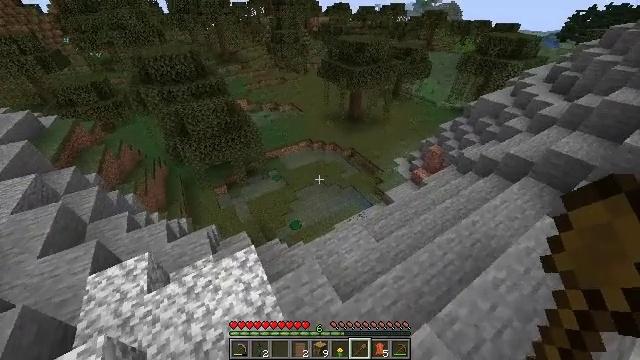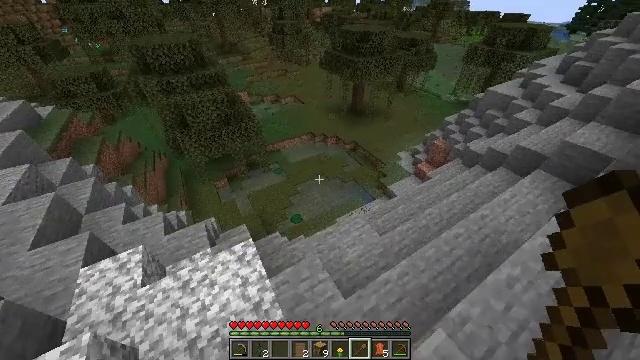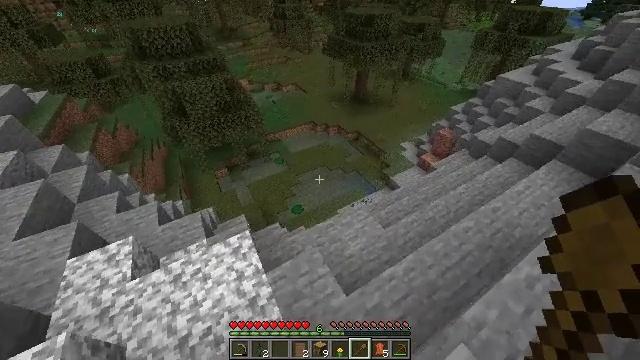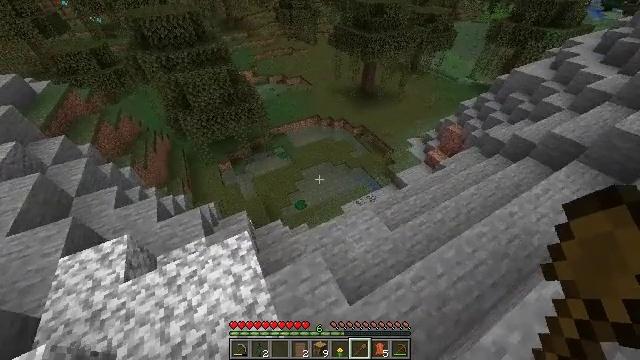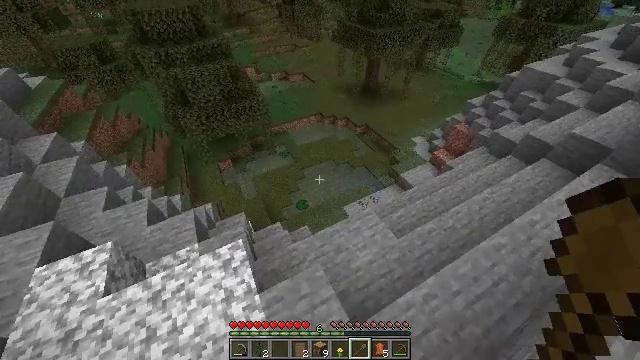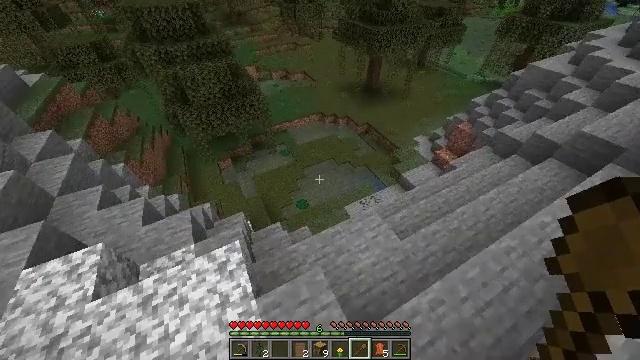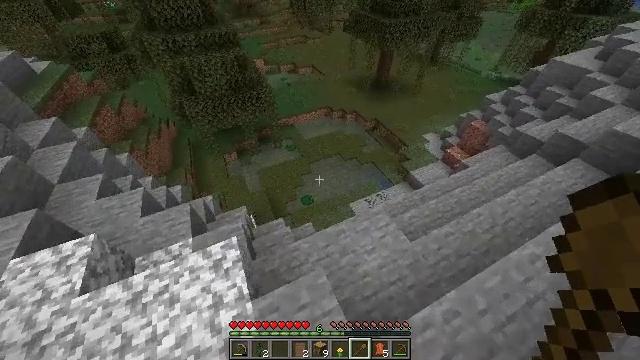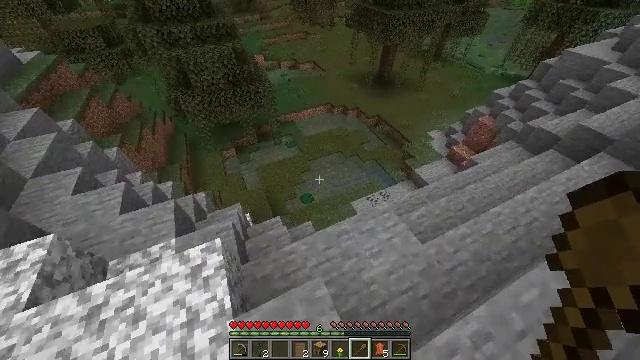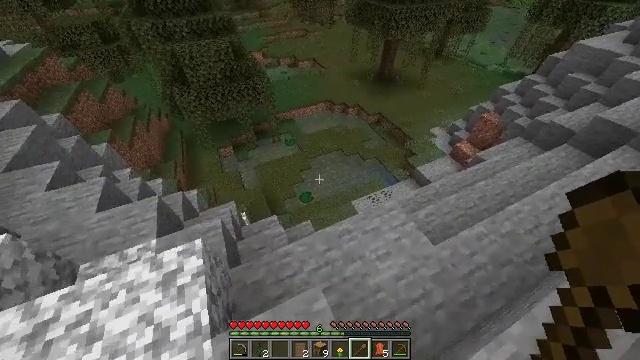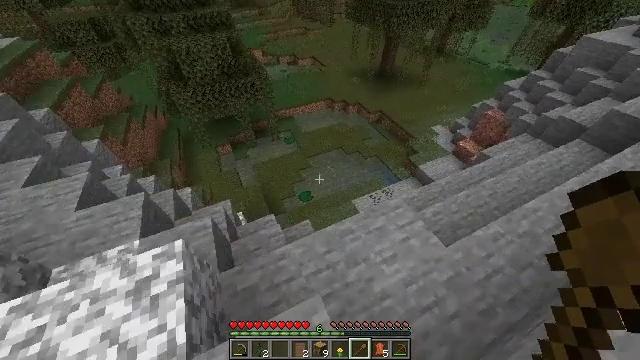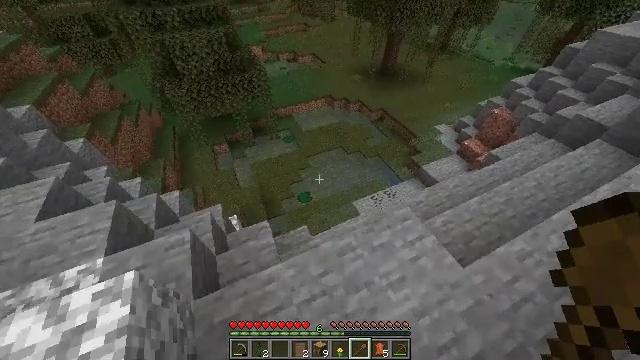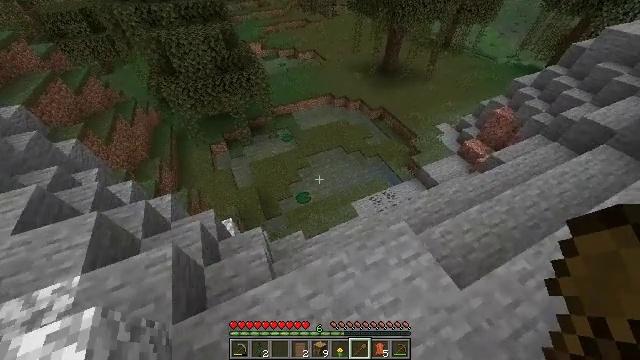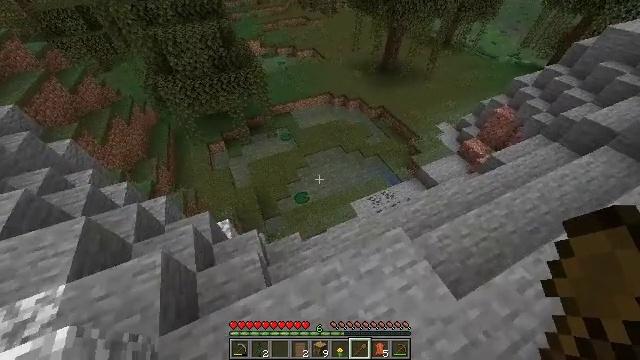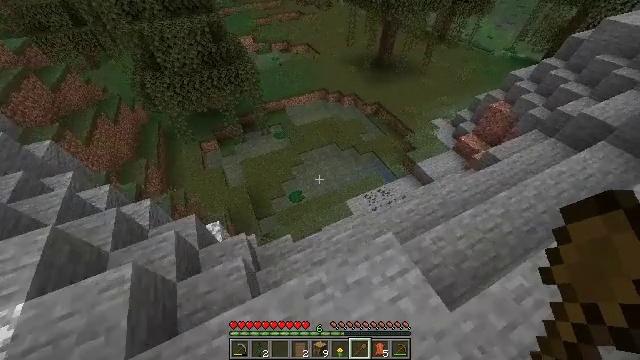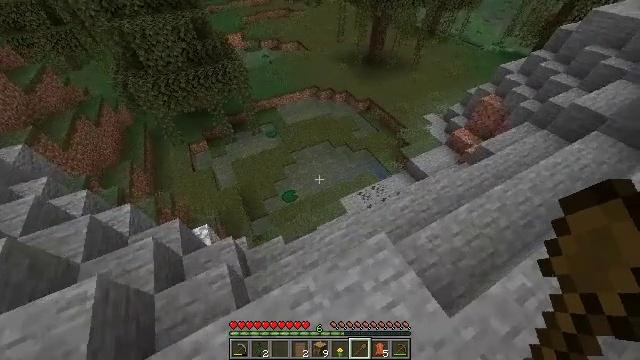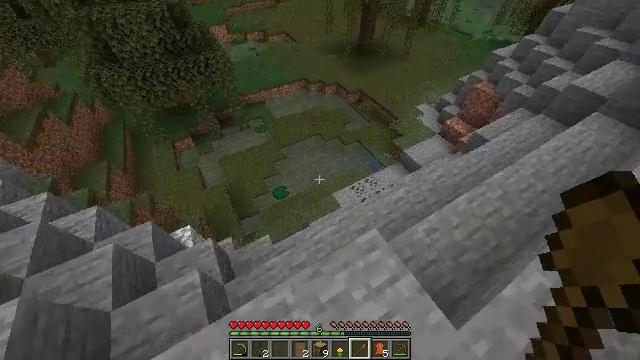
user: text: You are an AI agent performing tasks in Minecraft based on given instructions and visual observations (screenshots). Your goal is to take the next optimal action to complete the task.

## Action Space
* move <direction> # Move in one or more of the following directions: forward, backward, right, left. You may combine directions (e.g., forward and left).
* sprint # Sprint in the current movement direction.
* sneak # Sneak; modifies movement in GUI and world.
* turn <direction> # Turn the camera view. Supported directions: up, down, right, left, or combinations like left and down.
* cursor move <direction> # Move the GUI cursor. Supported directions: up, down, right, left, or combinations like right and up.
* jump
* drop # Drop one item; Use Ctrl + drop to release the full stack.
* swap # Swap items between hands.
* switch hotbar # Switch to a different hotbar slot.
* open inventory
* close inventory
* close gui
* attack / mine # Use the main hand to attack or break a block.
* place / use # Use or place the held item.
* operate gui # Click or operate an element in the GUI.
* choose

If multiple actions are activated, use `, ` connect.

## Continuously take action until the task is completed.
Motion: motion action
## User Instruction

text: Collect the grass from the surface.
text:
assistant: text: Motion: move forward, turn down
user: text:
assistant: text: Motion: move forward, turn down
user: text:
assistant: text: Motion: move forward, turn left and down
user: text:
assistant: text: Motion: move forward
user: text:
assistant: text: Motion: move forward
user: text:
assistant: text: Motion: move forward, turn left and down
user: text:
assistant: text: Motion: move forward
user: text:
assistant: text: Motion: move forward
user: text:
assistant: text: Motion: move forward
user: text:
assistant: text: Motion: move forward and move right
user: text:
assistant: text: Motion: move forward and move right
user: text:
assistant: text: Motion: move forward and move right
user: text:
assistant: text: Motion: move forward and move right, turn right and down
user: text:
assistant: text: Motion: move forward and move right, turn right
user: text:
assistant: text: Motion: move forward and move right, turn right and down
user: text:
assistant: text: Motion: move forward and move right, turn right
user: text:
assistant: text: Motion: move forward and move right, turn right
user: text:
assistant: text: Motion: move forward and move right, turn right and up
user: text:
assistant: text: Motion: move forward and move right
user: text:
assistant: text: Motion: move forward and move right
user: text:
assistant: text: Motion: move forward and move right
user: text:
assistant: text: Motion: move forward and move right, turn left
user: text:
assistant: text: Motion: move forward
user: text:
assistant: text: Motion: move forward
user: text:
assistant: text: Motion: move forward, turn right and up
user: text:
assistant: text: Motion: move forward and move right, turn right and up
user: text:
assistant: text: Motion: move forward and move right
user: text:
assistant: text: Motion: move forward and move right, turn left
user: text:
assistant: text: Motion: move forward and move right
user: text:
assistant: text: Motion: move forward